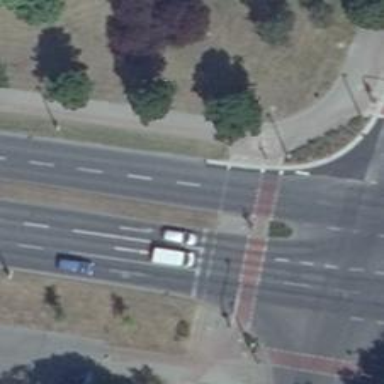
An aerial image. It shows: Crossing with traffic signals.